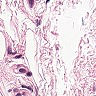
Metastatic tissue present: no